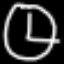
Label: clock